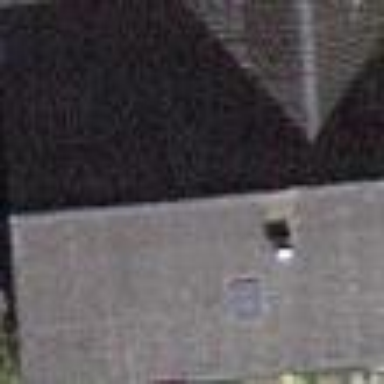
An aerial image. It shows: Building with tile roof.